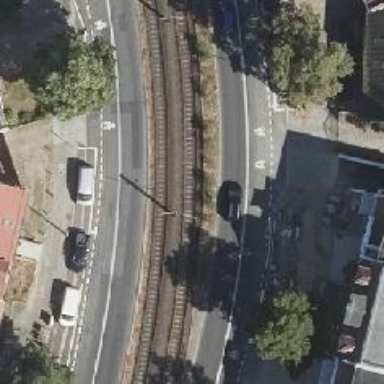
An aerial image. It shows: Secondary road with asphalt surface. There is parallel on-street parking on the right lane.